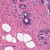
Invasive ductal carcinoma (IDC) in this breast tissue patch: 0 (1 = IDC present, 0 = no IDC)